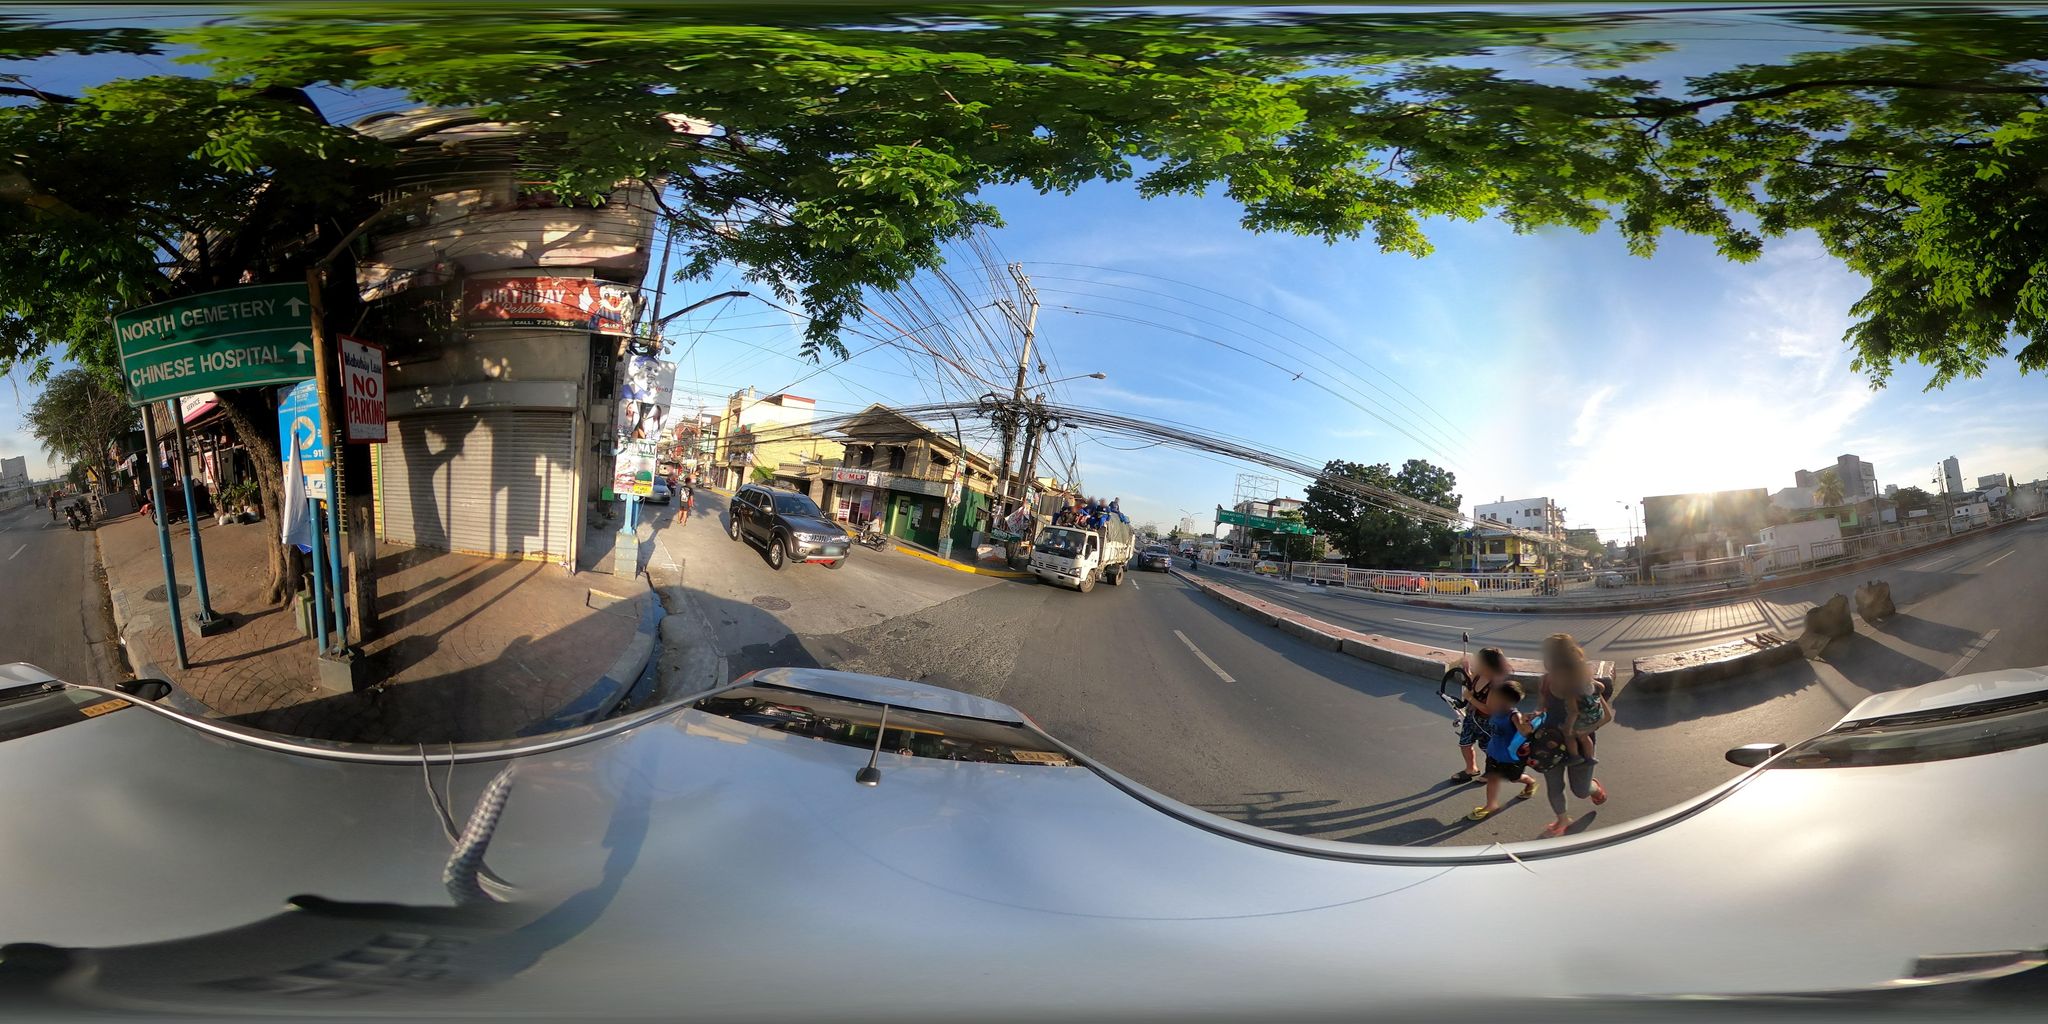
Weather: clear
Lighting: day
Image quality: good
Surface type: cycling surface
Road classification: primary
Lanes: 2
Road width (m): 9
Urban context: urban centre
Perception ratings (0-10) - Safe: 1.97, Lively: 8.11, Beautiful: 6.43, Boring: 2.72, Depressing: 4.22, Wealthy: 5.27